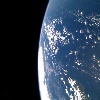
Label: water